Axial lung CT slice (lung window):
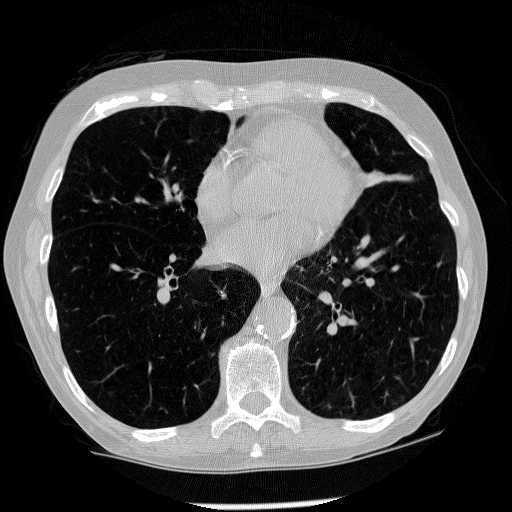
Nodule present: no